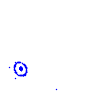
Particle: pion